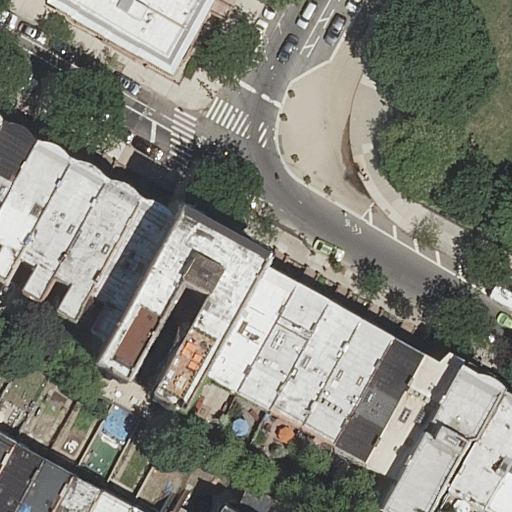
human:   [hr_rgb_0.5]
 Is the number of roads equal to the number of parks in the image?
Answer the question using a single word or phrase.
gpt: no

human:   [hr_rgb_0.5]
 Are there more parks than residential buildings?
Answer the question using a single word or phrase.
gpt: no

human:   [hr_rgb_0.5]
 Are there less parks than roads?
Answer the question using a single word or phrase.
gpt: yes

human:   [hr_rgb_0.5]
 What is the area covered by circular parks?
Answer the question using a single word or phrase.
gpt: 0m2

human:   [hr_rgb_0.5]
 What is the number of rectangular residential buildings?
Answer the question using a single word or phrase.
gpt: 16

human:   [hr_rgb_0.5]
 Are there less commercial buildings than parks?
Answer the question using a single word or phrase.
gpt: yes

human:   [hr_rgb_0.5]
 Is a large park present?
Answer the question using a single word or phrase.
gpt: yes

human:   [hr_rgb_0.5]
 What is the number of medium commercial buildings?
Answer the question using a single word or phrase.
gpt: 0

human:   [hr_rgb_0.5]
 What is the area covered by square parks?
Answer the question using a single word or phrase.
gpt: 0m2

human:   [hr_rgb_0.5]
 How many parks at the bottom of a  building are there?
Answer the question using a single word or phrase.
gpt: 0

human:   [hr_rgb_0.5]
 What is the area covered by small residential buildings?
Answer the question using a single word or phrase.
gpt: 300m2

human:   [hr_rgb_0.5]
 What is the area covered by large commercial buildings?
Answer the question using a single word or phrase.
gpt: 0m2

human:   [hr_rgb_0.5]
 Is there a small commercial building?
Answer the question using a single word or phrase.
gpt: no

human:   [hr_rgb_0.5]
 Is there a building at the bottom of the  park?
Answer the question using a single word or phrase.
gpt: yes

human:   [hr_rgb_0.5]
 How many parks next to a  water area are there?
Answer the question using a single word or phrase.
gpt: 0

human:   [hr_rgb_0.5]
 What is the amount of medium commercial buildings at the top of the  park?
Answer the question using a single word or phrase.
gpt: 0

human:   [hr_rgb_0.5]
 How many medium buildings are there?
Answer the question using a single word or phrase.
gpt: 13

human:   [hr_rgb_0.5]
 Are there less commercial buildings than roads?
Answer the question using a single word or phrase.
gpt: yes

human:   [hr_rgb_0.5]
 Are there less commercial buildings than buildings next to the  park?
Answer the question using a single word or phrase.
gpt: yes

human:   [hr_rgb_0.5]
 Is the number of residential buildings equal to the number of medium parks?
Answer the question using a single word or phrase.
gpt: no

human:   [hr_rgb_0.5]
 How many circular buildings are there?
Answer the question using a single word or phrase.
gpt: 0

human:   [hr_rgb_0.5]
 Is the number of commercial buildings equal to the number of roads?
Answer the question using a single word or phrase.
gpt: no

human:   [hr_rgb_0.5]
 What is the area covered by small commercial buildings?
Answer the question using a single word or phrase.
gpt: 0m2

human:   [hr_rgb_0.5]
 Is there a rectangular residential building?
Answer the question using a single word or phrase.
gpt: yes

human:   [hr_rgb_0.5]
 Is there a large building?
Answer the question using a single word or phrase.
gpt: yes

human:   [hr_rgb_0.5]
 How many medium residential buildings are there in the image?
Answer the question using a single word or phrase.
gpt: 13

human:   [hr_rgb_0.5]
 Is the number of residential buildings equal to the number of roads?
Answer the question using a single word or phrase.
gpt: no

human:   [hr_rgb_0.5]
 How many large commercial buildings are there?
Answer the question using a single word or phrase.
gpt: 0

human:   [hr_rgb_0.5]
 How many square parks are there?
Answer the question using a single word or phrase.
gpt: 0

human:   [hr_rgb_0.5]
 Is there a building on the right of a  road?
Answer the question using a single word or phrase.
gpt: yes

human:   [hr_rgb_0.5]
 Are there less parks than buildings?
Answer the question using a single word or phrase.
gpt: yes

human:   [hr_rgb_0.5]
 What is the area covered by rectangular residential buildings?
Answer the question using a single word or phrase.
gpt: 1702m2

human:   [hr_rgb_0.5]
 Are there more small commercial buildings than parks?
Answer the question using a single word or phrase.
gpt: no

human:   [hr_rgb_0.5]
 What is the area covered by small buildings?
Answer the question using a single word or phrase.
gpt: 330m2

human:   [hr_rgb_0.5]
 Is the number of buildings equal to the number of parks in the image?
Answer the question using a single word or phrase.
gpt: no

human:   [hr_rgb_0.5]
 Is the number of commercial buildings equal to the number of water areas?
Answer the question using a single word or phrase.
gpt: yes